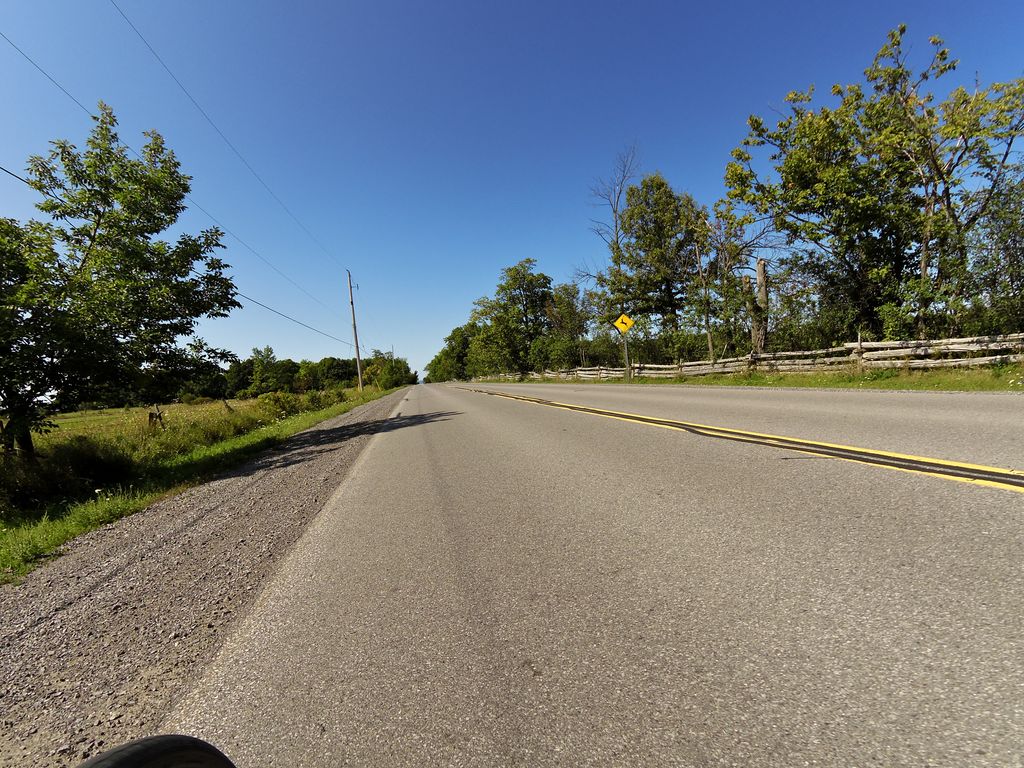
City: ottawa-gatineau